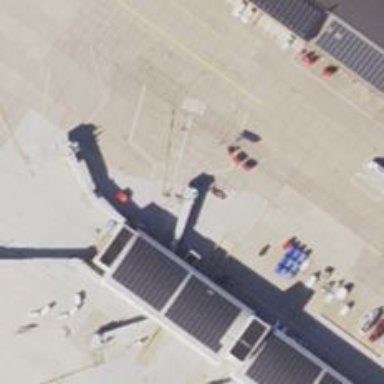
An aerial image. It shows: Footway bridge in the airside area.